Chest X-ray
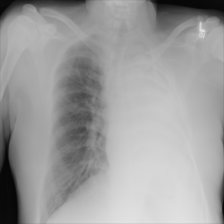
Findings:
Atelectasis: negative
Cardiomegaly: negative
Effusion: negative
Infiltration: negative
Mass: negative
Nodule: negative
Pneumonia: negative
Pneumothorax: negative
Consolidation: negative
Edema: negative
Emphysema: negative
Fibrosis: negative
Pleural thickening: negative
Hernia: negative